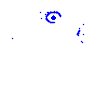
Particle: kaon